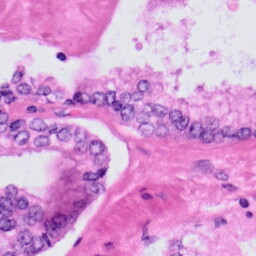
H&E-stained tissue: Prostate